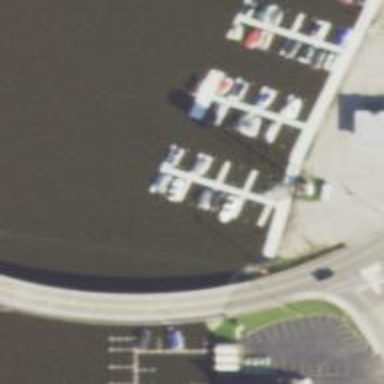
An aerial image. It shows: Man-made pier.